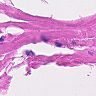
Metastatic tissue present: no